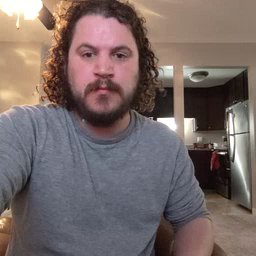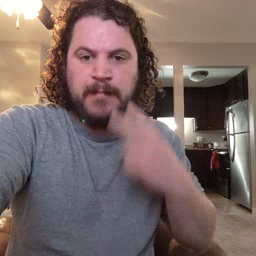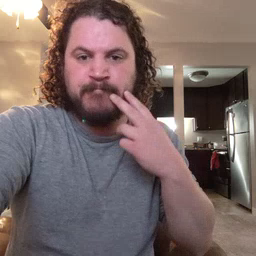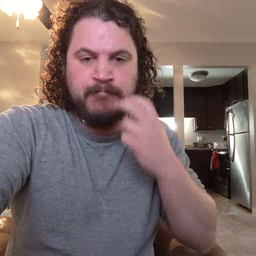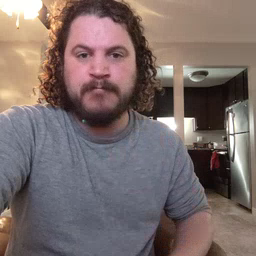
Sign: gum